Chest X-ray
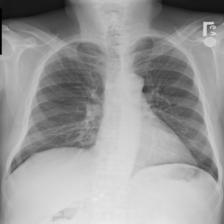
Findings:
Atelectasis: negative
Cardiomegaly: negative
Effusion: negative
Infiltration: negative
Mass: negative
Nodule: negative
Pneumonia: negative
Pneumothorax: negative
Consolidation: negative
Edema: negative
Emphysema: negative
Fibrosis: negative
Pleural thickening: negative
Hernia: negative